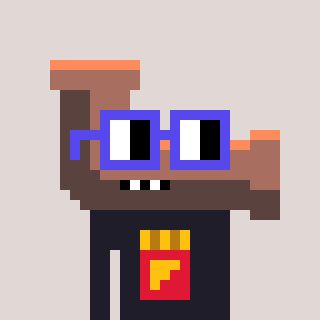
a pixel art character with square blue glasses, a pipe-shaped head and a grayscale-colored body on a warm background